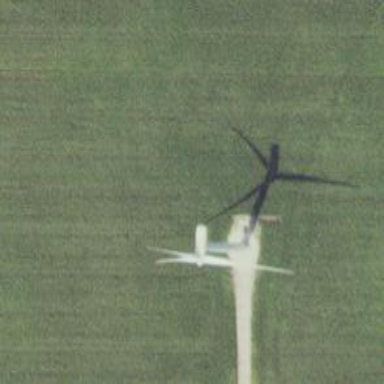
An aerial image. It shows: Wind generator using horizontal axis wind turbines.